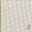
Piece: xx